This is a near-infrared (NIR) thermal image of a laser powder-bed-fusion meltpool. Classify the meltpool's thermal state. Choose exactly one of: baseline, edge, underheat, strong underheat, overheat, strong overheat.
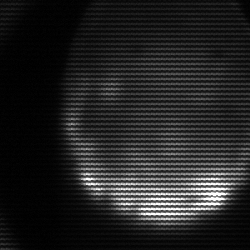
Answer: edge